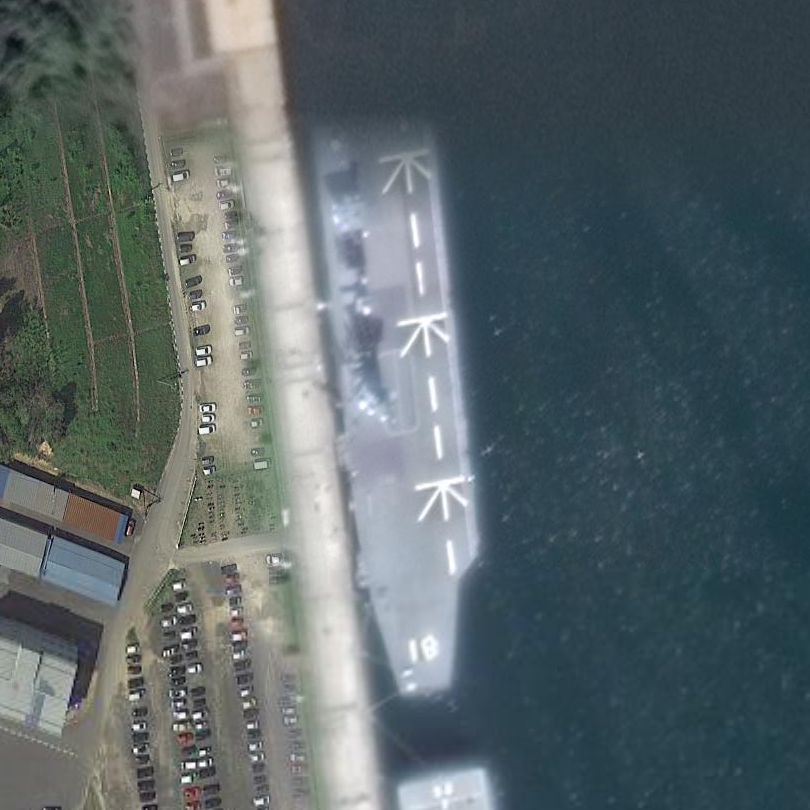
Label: assault